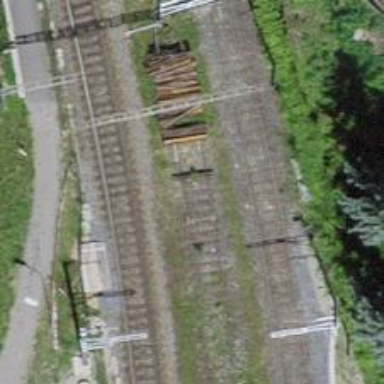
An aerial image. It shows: Railway buffer stop.